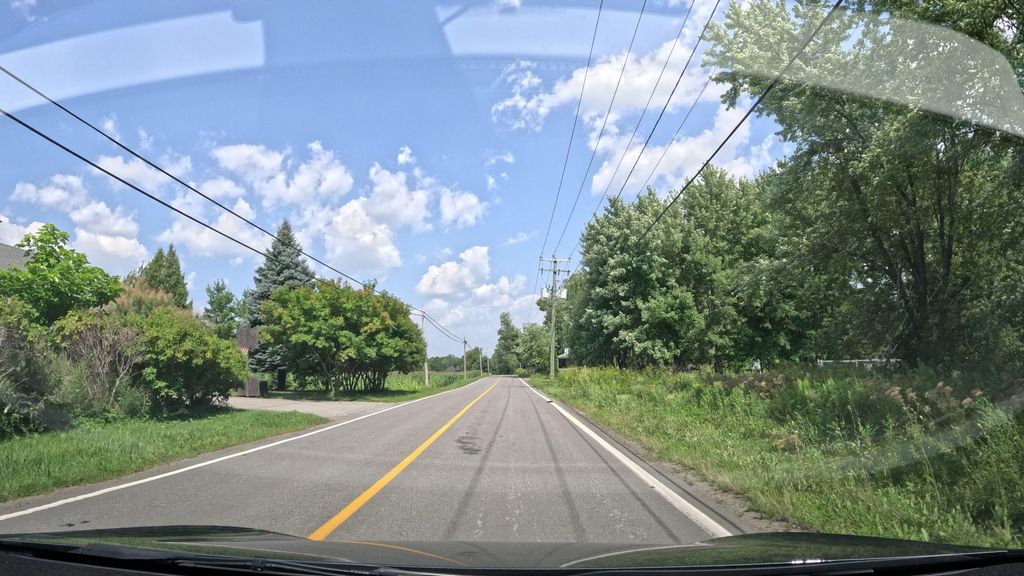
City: montreal